Interaction volume radius: 10 \u00c5
Interaction volume height: 10 \u00c5
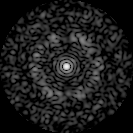
Disorder parameter: 0.8227